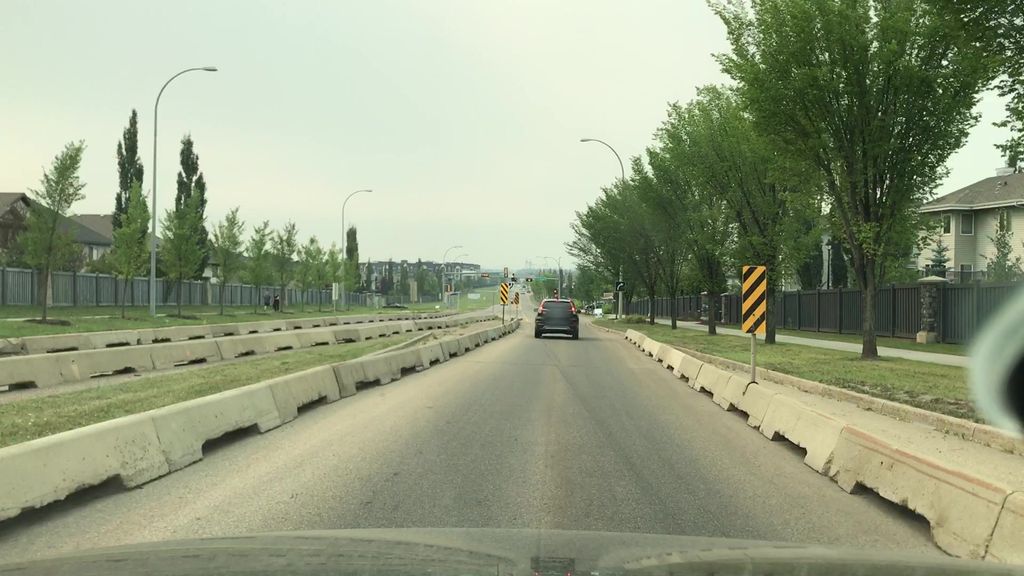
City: edmonton